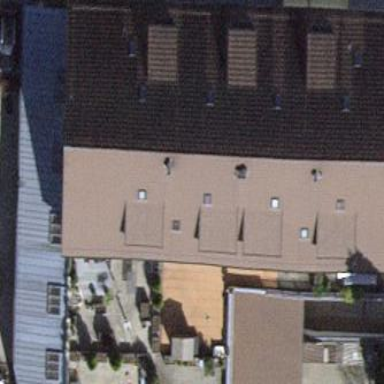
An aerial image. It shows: Building with tile roof.